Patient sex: F
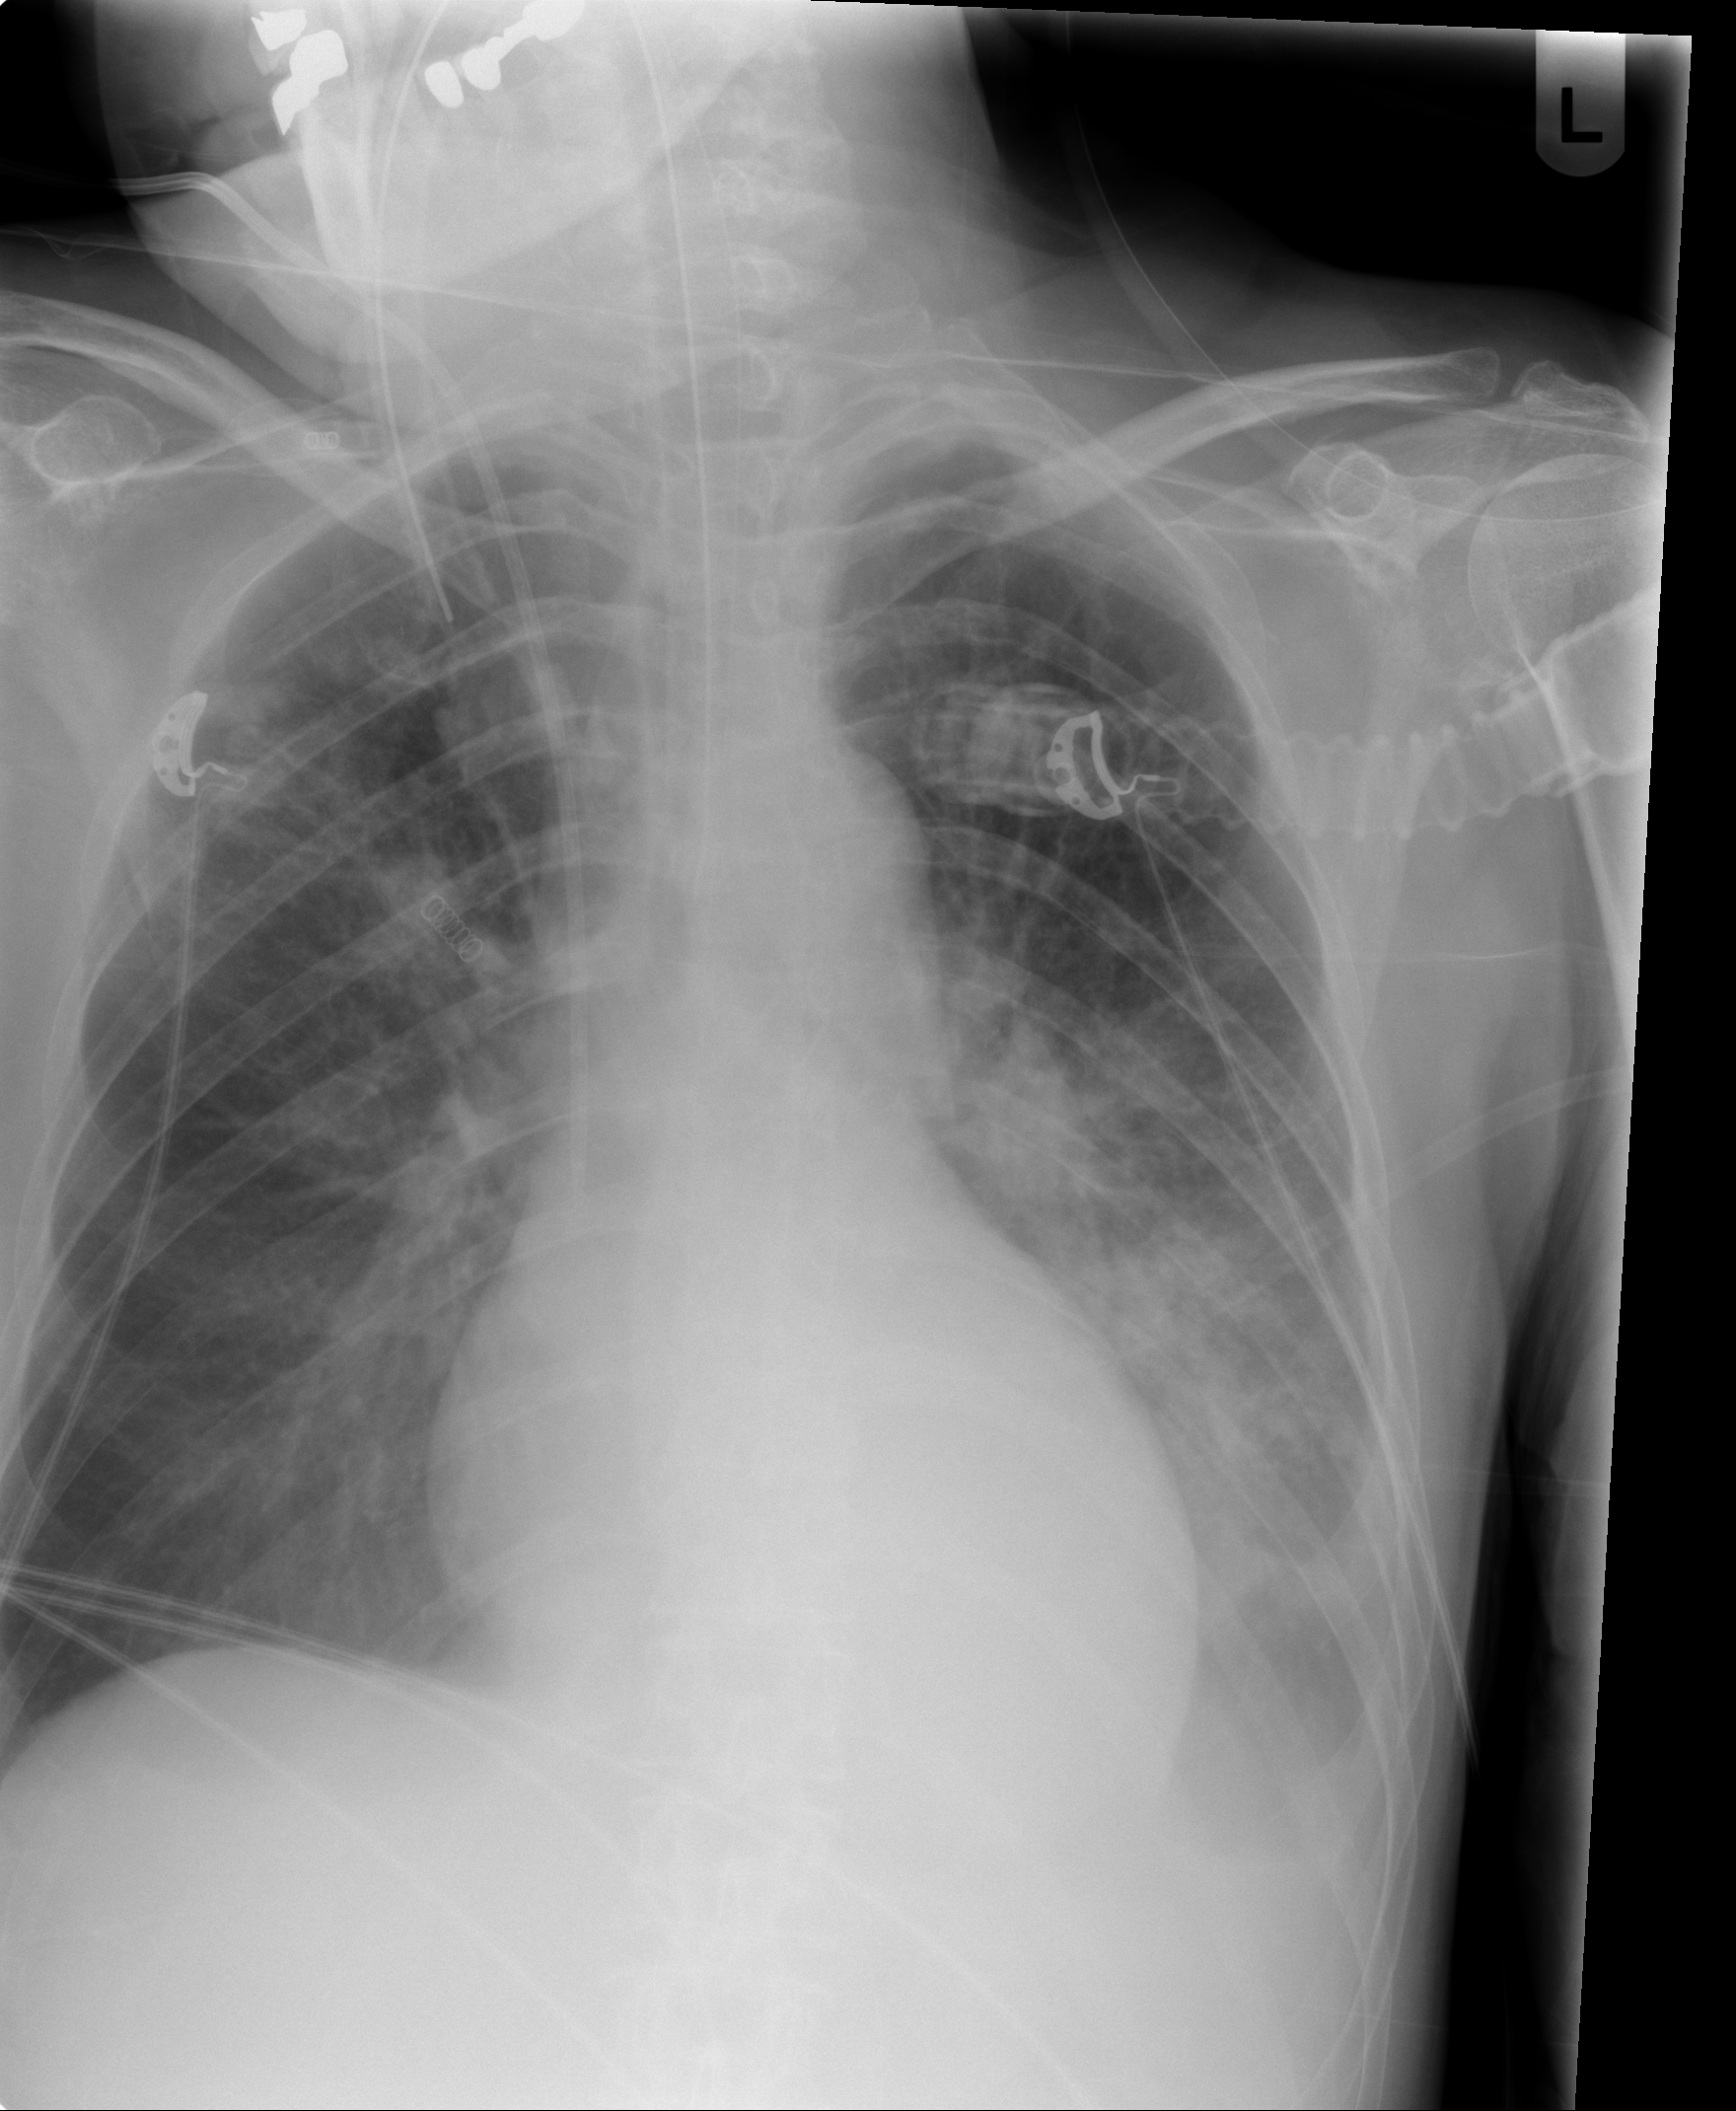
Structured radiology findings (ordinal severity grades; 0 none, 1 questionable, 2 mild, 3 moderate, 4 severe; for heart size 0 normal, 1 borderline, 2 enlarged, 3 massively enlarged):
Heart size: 0
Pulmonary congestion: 3
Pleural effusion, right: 0
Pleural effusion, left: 3
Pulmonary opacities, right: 2
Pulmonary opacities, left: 2
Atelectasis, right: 0
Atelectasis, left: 2